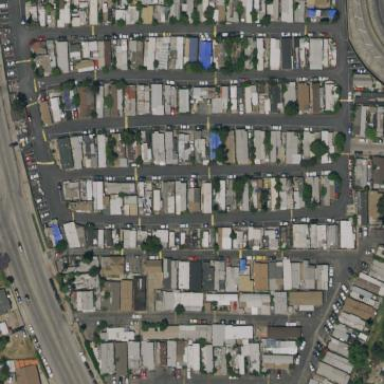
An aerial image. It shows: Residential area designated as trailer park.